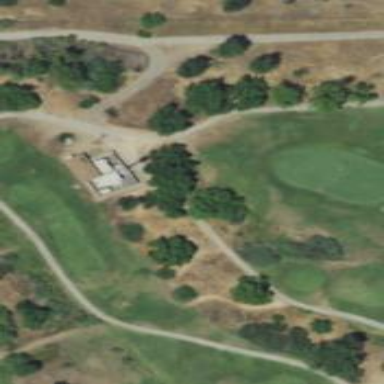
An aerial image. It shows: Path designated for golf carts.